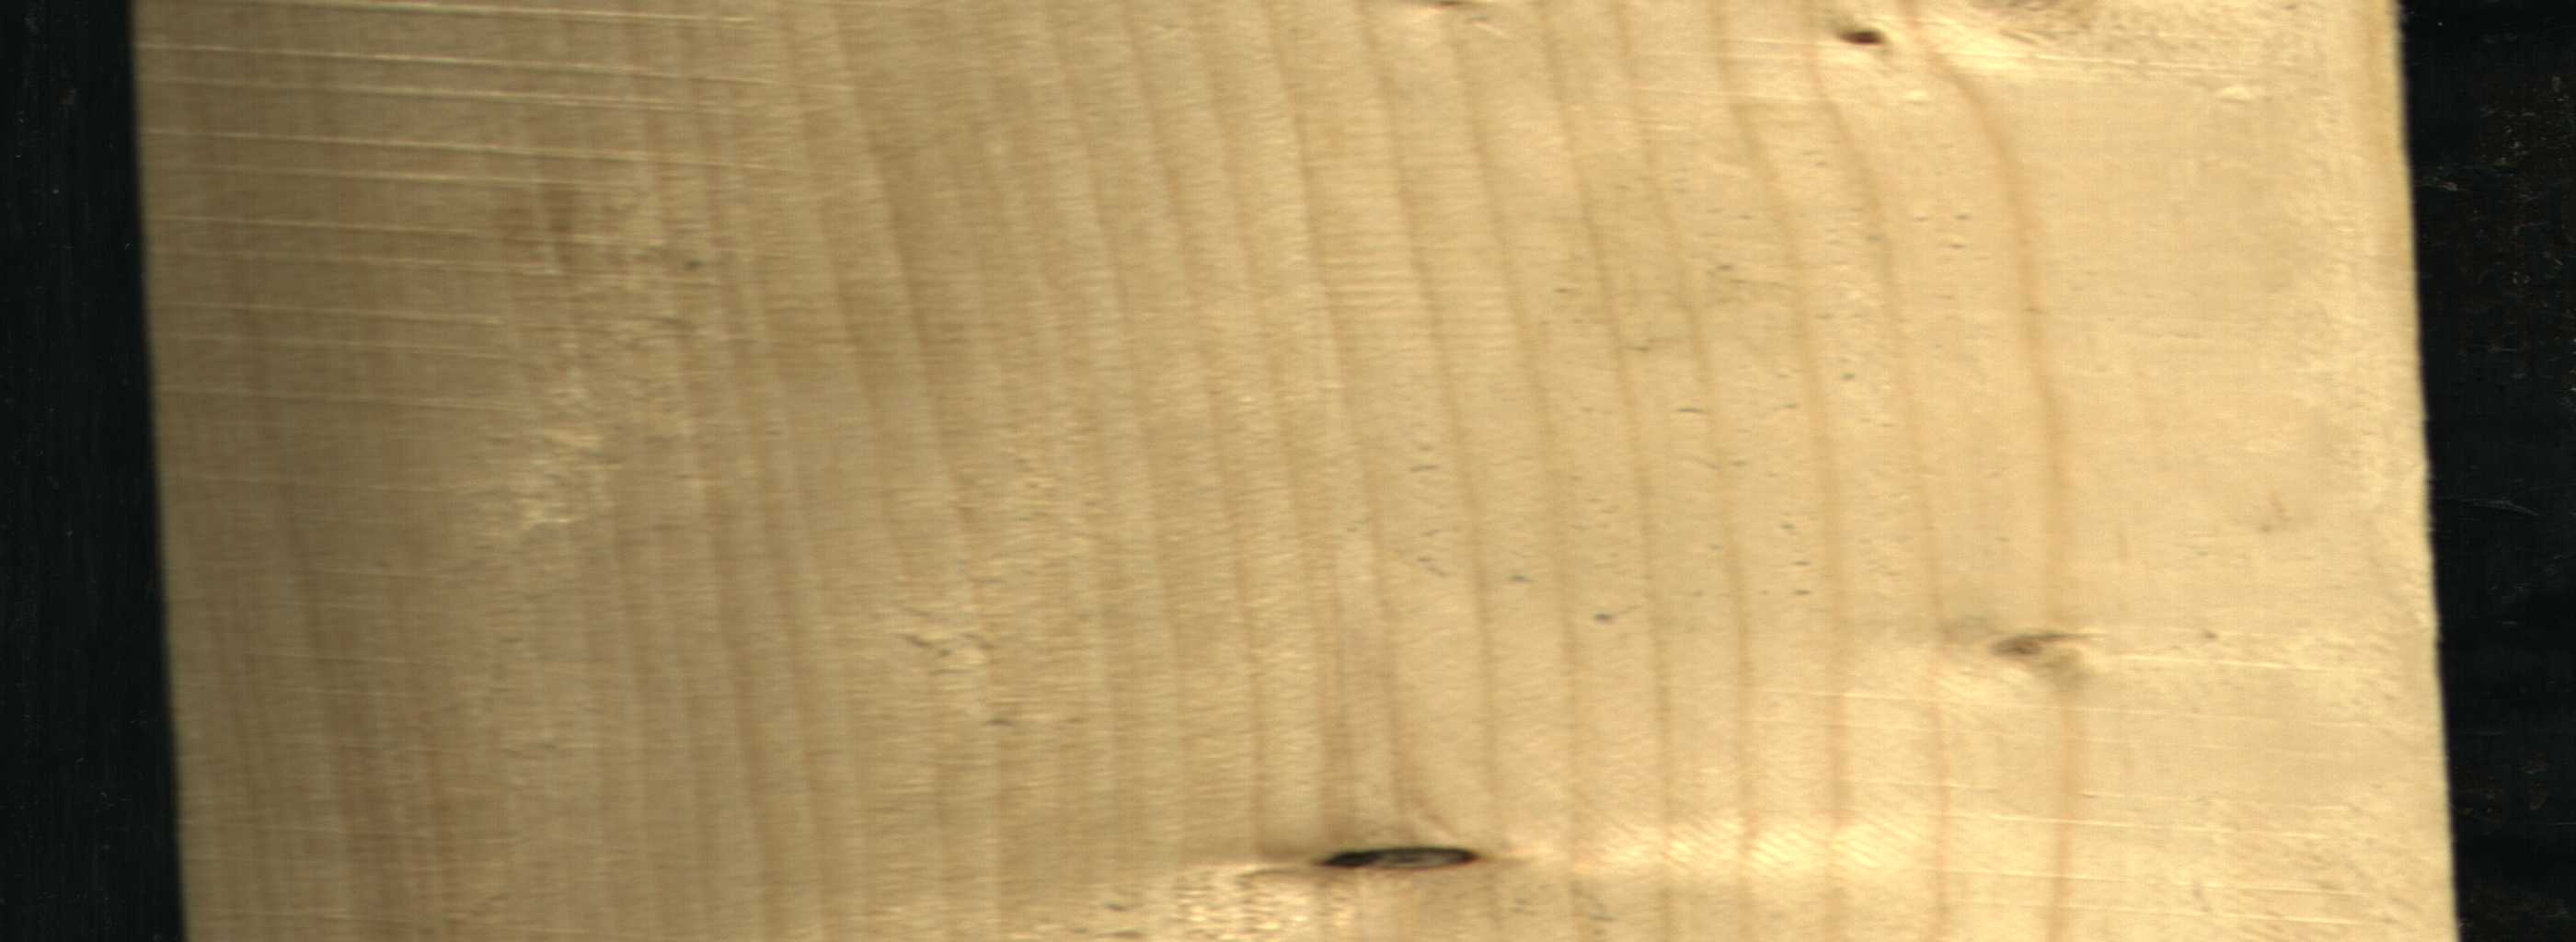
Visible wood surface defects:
Dead_Knot
Live_Knot
Live_Knot